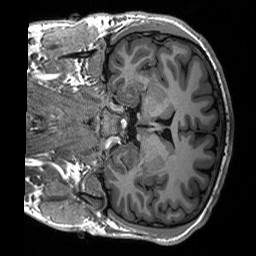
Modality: T1w
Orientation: coronal
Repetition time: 8 s
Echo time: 0.066 s